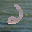
Label: 2